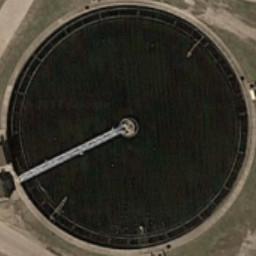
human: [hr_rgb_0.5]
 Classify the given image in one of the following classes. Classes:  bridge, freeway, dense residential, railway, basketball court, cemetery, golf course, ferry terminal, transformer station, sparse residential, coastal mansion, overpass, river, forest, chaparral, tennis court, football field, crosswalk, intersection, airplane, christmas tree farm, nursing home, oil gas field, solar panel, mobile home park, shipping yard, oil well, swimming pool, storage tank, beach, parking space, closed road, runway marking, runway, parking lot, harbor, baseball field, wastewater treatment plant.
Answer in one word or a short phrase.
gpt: wastewater treatment plant